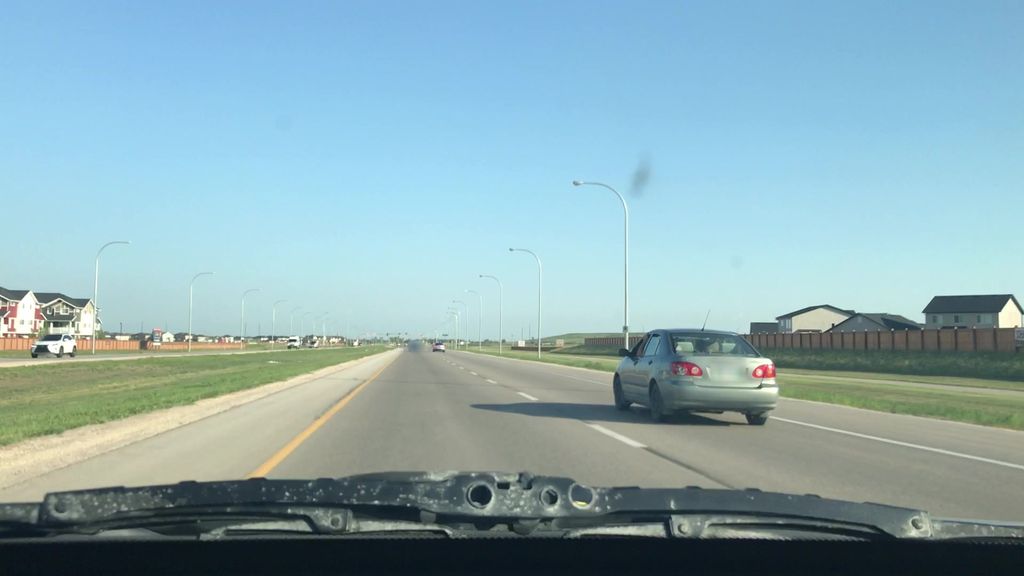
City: winnipeg